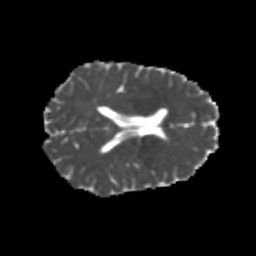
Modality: MD
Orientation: axial
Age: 23
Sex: male
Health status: healthy
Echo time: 0.074 s